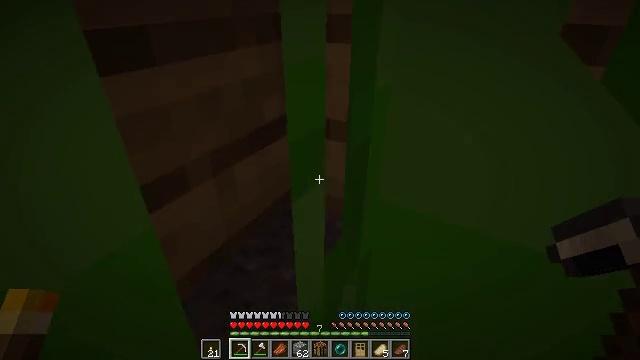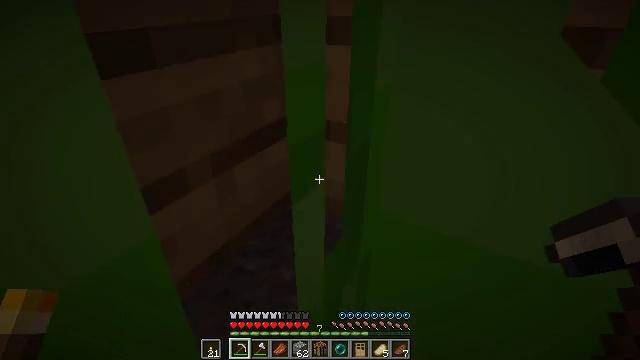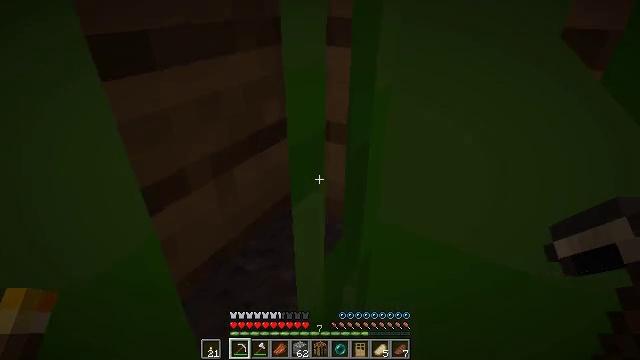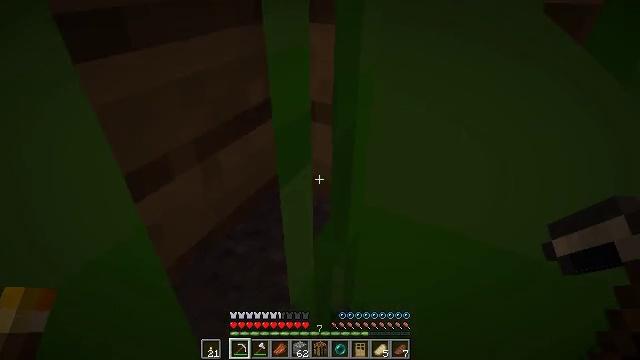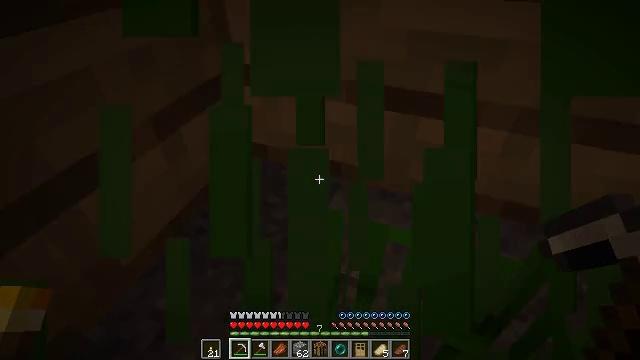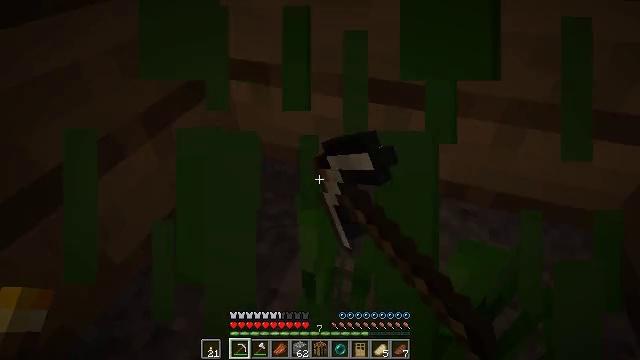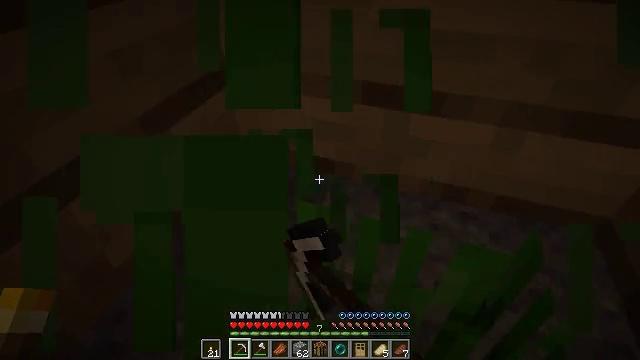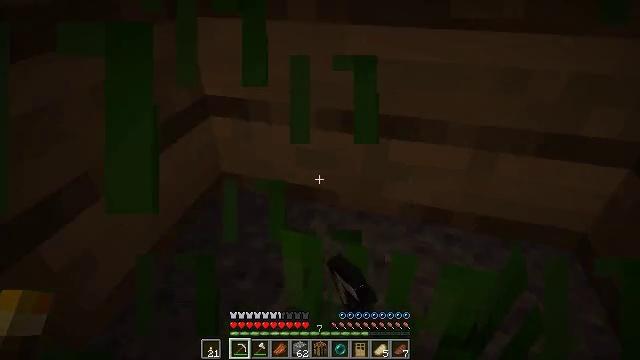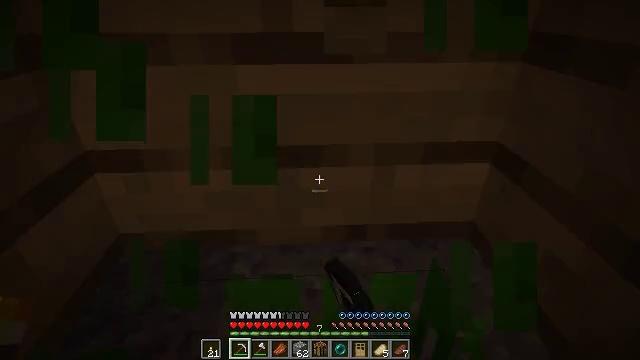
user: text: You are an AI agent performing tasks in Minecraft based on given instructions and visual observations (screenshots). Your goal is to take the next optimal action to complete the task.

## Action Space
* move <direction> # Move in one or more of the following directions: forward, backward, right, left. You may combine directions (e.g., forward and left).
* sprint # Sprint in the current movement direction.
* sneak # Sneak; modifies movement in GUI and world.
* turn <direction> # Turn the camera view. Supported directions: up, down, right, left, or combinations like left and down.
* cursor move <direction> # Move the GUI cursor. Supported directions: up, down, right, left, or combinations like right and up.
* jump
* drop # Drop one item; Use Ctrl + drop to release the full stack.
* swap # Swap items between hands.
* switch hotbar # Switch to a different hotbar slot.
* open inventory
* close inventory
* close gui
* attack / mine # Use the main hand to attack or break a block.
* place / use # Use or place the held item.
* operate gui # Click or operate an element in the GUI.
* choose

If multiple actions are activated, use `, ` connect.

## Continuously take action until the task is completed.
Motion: motion action
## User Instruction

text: Mine tall seagrass from underwater.
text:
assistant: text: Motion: no_op
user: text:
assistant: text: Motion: no_op
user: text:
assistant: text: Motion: turn right and down
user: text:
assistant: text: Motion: turn right and down, attack / mine
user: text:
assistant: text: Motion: turn right and down, attack / mine
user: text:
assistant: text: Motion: attack / mine
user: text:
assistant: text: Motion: turn right and up, attack / mine
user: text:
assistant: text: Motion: sneak, turn right and up
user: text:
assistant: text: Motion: sneak